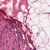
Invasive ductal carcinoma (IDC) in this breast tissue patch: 1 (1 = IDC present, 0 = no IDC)